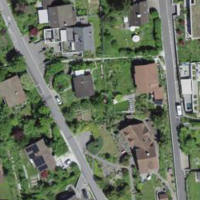
EUNIS habitat code: 55
Species observed at this site:
Geranium sanguineum